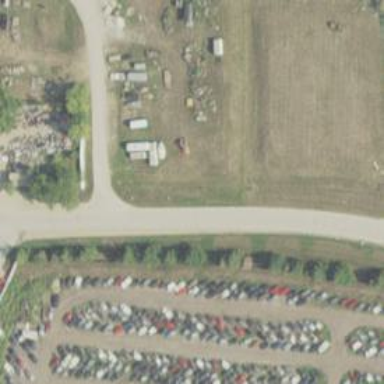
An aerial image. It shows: Scrap yard located in industrial area.